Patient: sex F, age 65
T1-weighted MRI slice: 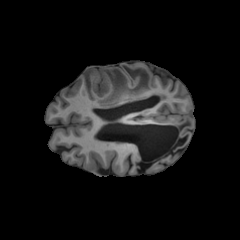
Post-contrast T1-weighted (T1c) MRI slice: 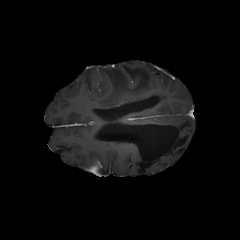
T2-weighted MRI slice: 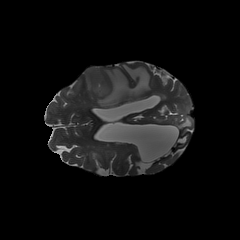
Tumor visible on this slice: yes
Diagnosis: Glioblastoma, IDH-wildtype
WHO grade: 4